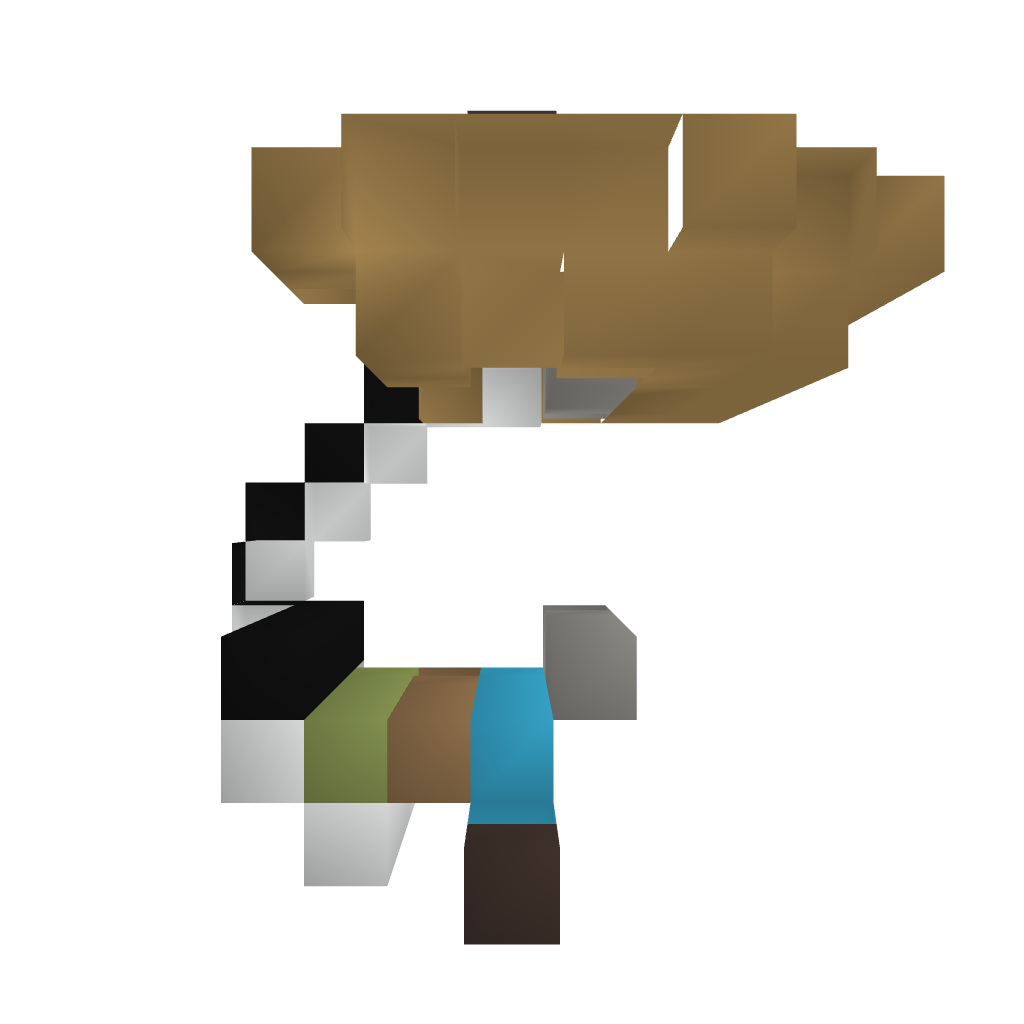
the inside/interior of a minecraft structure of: Connect 4